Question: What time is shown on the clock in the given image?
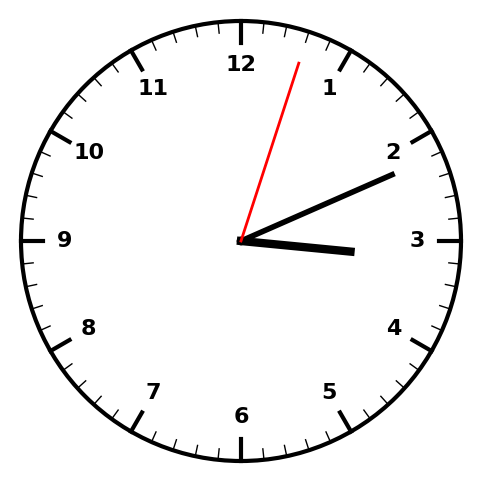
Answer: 03:11:03